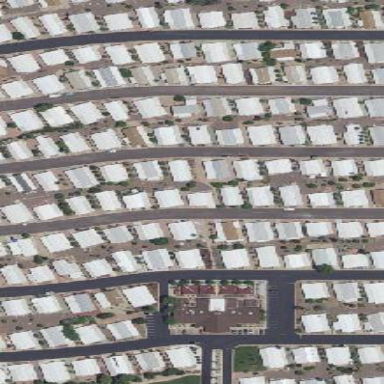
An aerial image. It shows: Residential area with mobile homes.